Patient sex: M
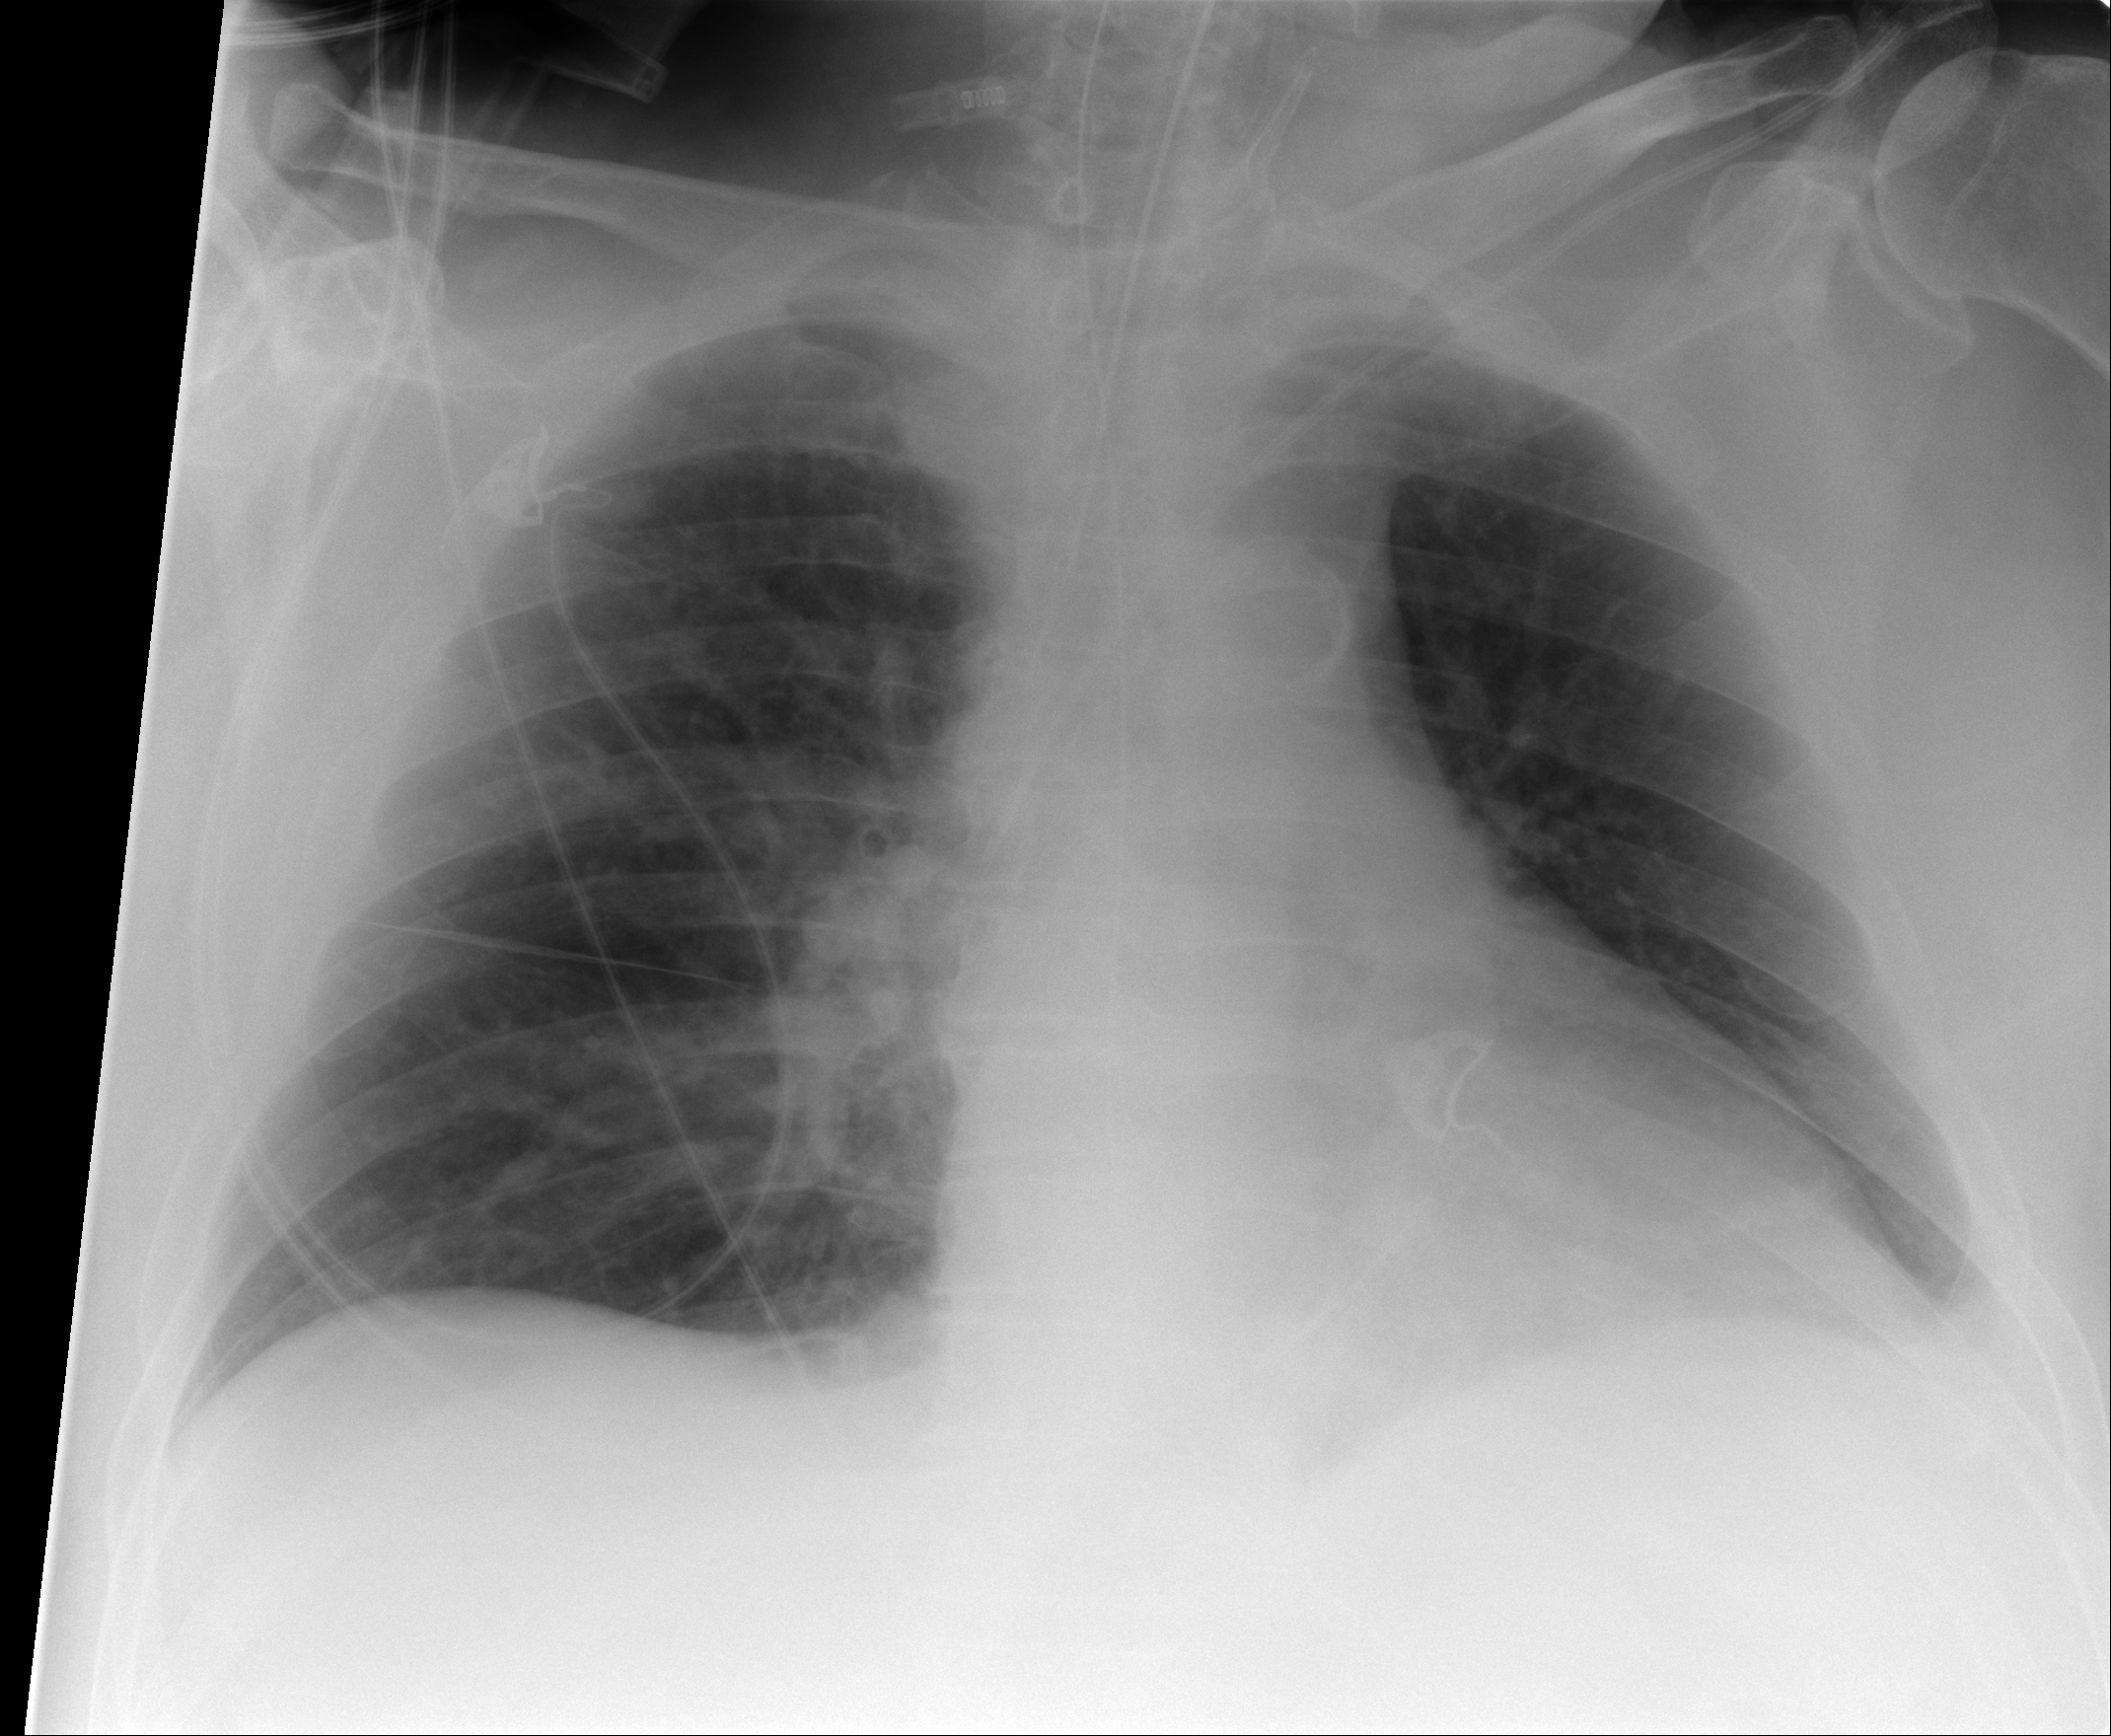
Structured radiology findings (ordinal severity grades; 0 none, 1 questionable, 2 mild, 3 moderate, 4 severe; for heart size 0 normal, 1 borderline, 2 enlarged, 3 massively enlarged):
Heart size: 0
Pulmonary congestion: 1
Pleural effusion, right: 0
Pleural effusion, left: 2
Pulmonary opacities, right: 1
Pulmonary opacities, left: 0
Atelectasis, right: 2
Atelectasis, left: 2